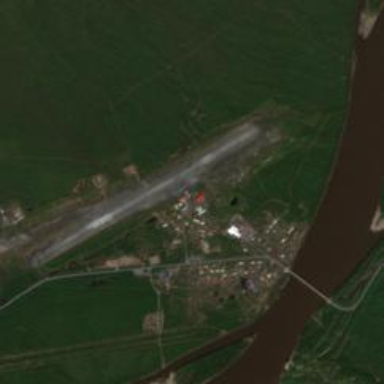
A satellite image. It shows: Runway at airport.